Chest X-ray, PA view. Patient: 51 years old, sex F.
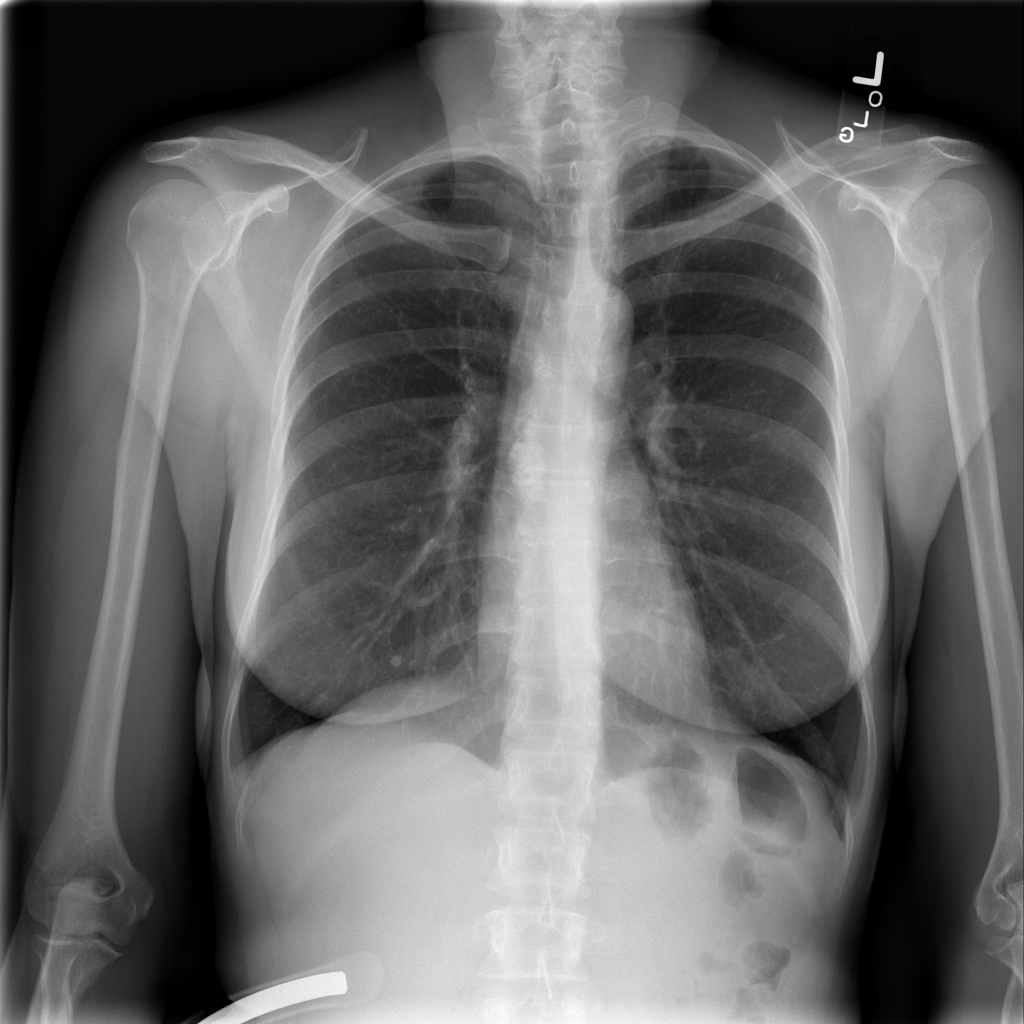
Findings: Consolidation, Fibrosis, Infiltration, Nodule